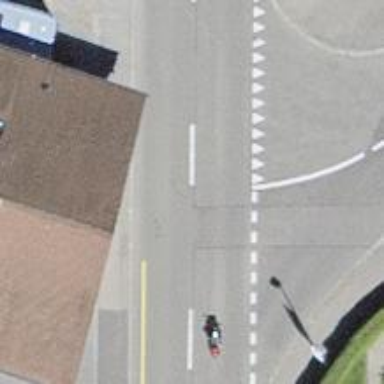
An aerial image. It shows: Road with "give way" sign.